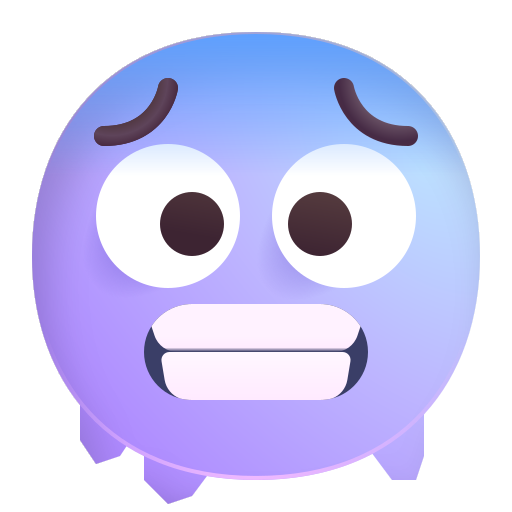
cold face color